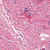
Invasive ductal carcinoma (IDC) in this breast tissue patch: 0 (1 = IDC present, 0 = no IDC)